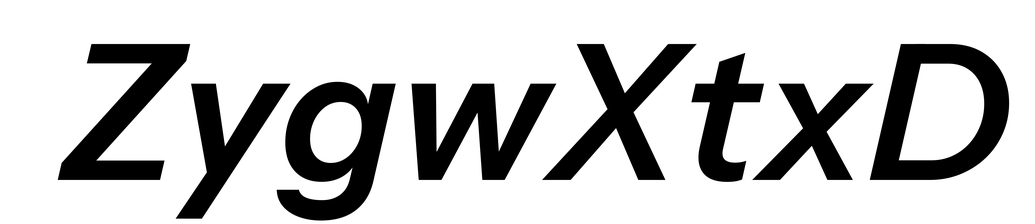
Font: InstrumentSans-Italic_SemiBold_Italic